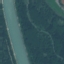
Land use / land cover: River